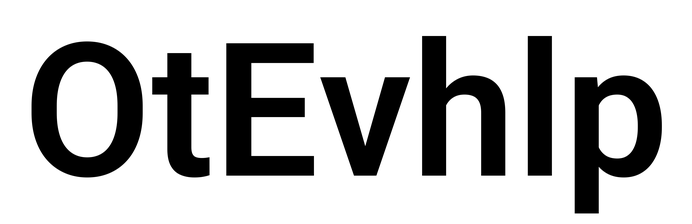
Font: Roboto_SemiBold